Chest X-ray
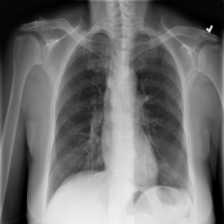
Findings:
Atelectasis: positive
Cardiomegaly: negative
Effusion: negative
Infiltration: positive
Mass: negative
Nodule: negative
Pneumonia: negative
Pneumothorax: negative
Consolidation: negative
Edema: negative
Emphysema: negative
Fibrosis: negative
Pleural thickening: negative
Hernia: negative